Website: home-depot
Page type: order-tracking
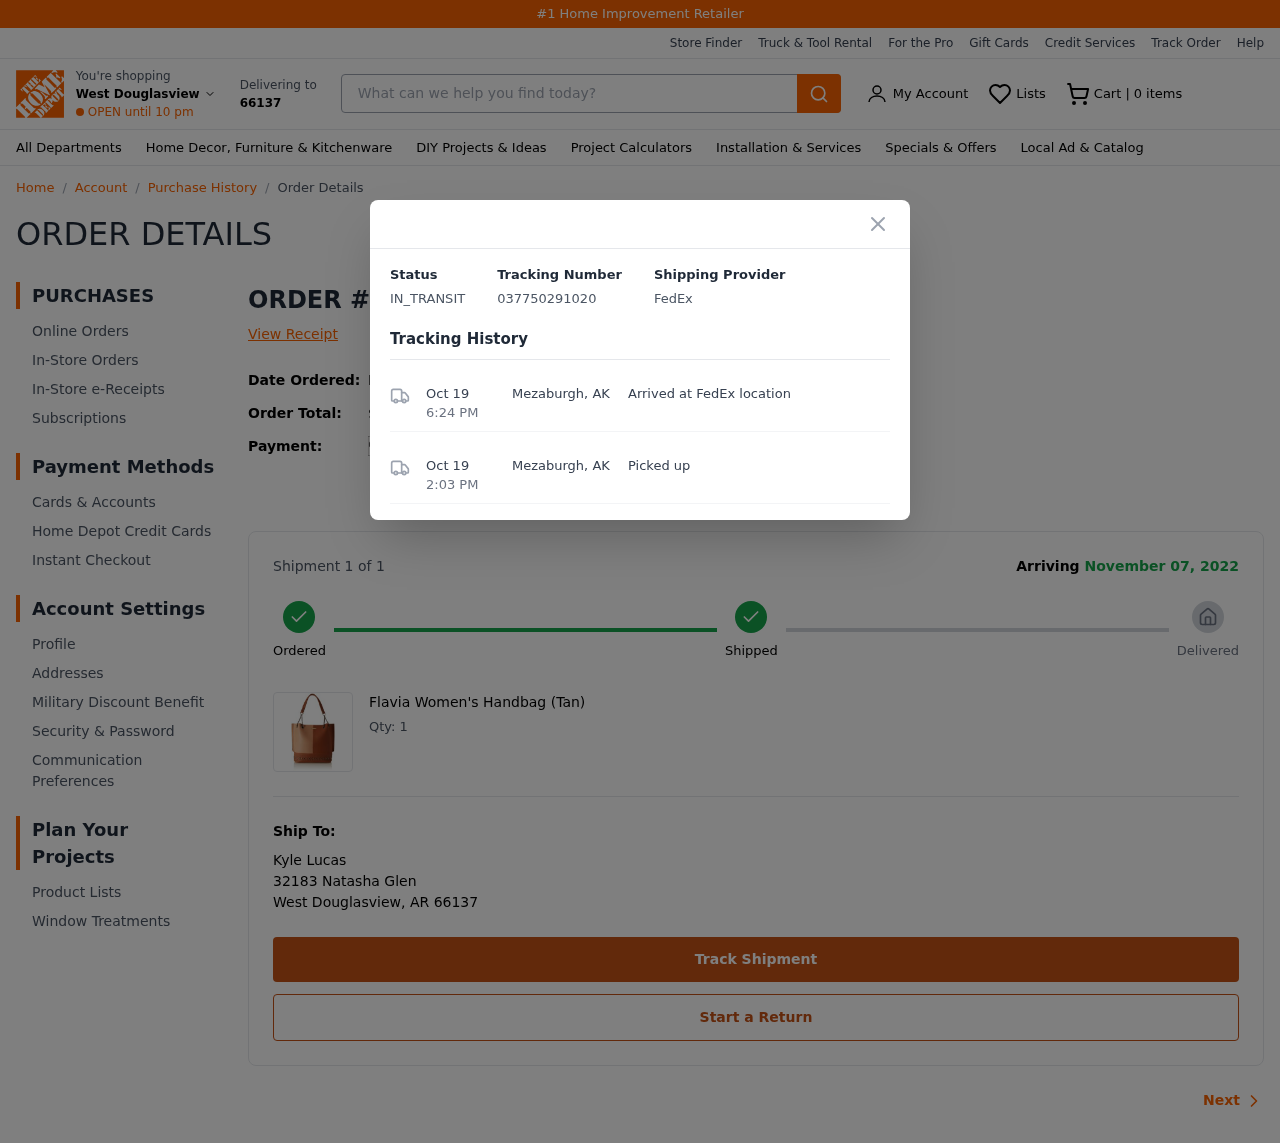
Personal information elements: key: PII_CARD_LAST4
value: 5650
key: PII_CITY
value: West Douglasview
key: PII_CITY_STATE_ZIP
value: West Douglasview, AR 66137
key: PII_FULLNAME
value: Kyle Lucas
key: PII_POSTCODE
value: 66137
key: PII_STREET
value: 32183 Natasha Glen
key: PII_CITY_STATE2
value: Mezaburgh, AK
Product elements: key: PRODUCT1_NAME
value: Flavia Women's Handbag (Tan)
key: PRODUCT1_QUANTITY
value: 1
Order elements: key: ORDER_NUM_ITEMS
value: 0
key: ORDER_ID
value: #FN395963720
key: ORDER_DATE
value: November 03, 2022
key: ORDER_TOTAL
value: $57.88
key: ORDER_SUBTOTAL
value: $53.49
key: ORDER_SHIPPING_COST
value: FREE
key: ORDER_TAX
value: $4.39
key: ORDER_NUM_ITEMS
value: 1
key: ORDER_DELIVERY_DATE
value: November 07, 2022
Search elements: key: HEADER_SEARCH
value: What can we help you find today?
Other elements: key: TRACKING_NUMBER
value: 037750291020
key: TRACKING_DATE1
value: Oct 19
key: TRACKING_TIME1
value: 6:24 PM
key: TRACKING_DATE2
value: Oct 19
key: TRACKING_TIME2
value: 2:03 PM